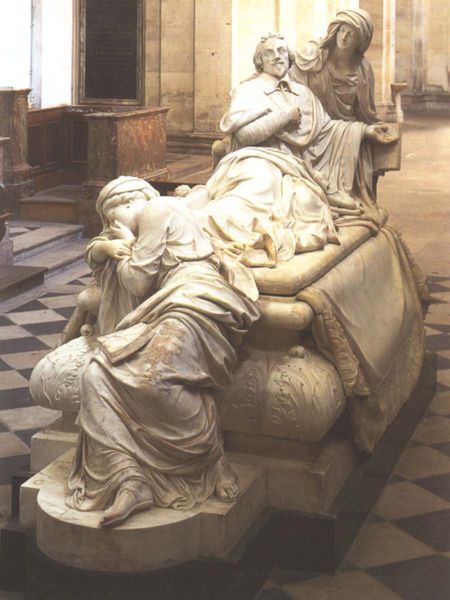
Titel: Grabmal für Kardinal Richelieu
Künstler: Francois Girardon
Standort: Paris, Chapelle de la Sorbonne (EU - F - Ile-de-France)
Schlagwörter: hand, mann, schlaf, weiß, frauen, fenster, frankreich, frau, marmor, paris, schleier, tuch, ornament, alt, barock, halten, stein, tod, trauer, kirche, auge, figur, gewand, renaissance, skulptur, statue, liegen, schlafen, italien, man, figuren, bischof, kopftuch, bildhauerei, liegend, weinen, kardinal, politiker, rom, sarg, statuen, grab, sterben, antik, priester, maria, trauern, trauernde, grabmal, sorge, krypta, grabmahl, sarkophag, liegender, grabplatte, würdenträger, liegn, bischoff, grabstelle, mosaikboden, 1800, füße küssen, grababdeckung